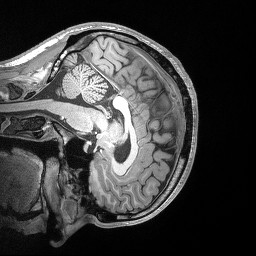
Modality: T1w
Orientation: sagittal
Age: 31
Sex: male
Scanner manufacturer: siemens
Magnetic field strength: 3 T
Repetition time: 2.53 s
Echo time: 0.00164 s